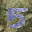
Label: 5